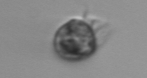
Label: Ciliophora